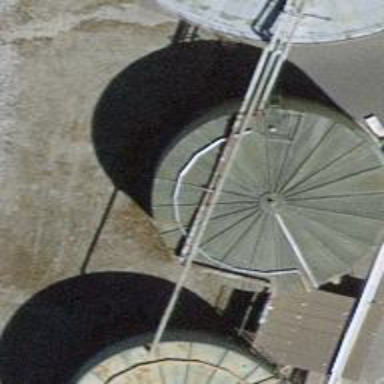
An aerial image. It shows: Building with storage tank.